Interaction volume radius: 5 \u00c5
Interaction volume height: 20 \u00c5
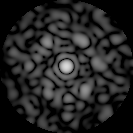
Disorder parameter: 0.6613